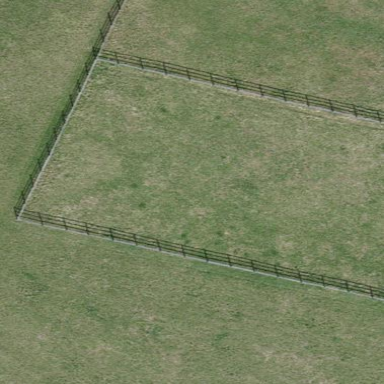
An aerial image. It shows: Meadow bordered by fence.